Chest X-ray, PA view. Patient: 9 years old, sex M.
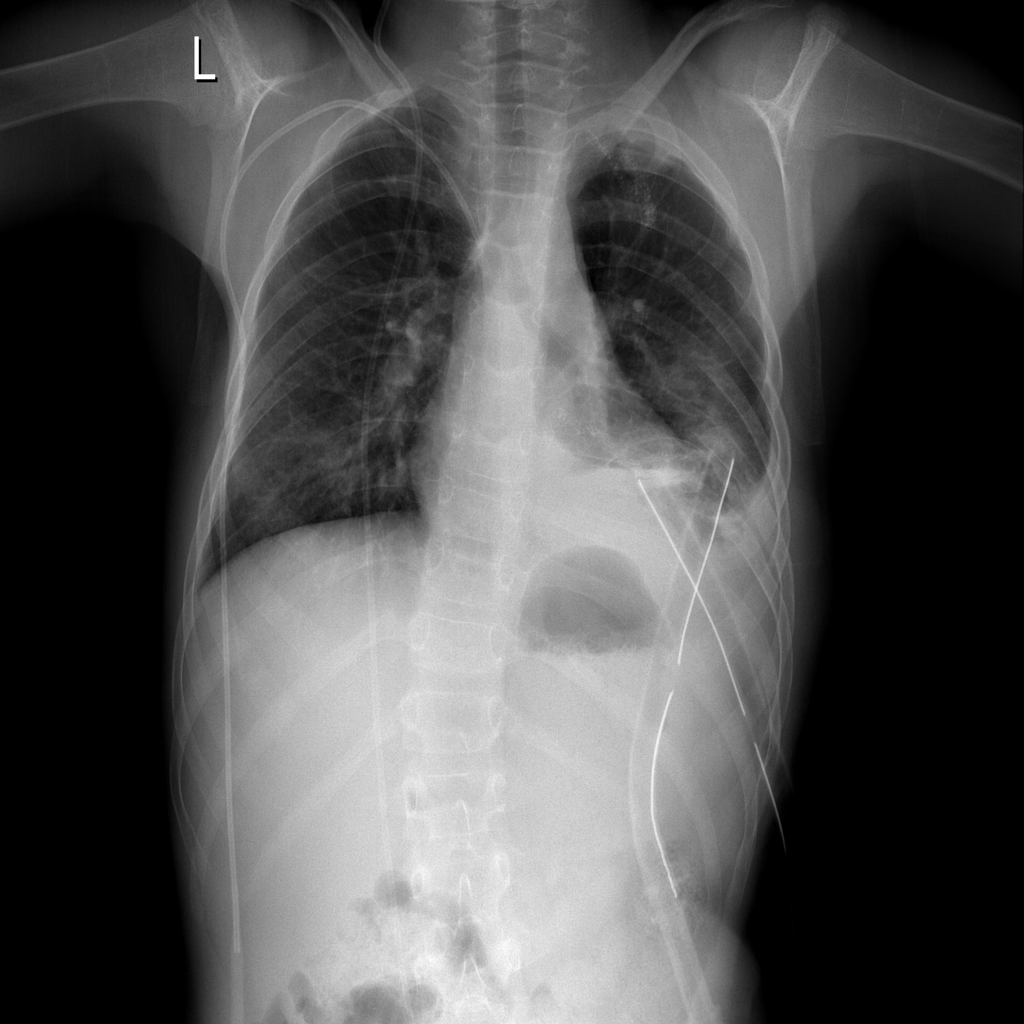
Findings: No Finding